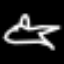
Label: airplane